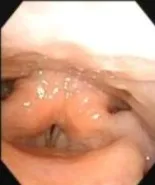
Images of laryngoscopic examinations. Laryngoscopy at the first visit.
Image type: endoscopy (airway_endoscopy)